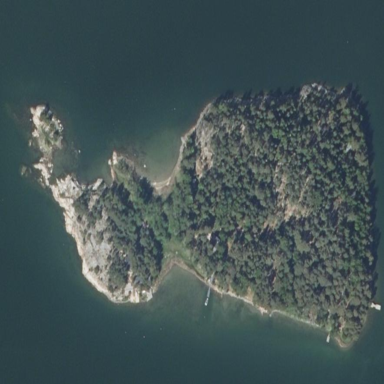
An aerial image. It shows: Island with natural coastline.